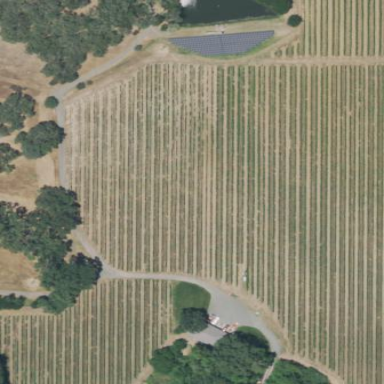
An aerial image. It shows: Vineyard with wine grapes as the crop.